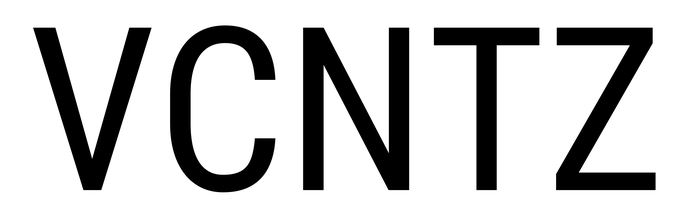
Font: Roboto_Condensed_Regular